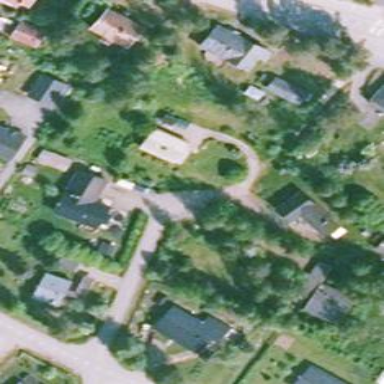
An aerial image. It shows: Living street.